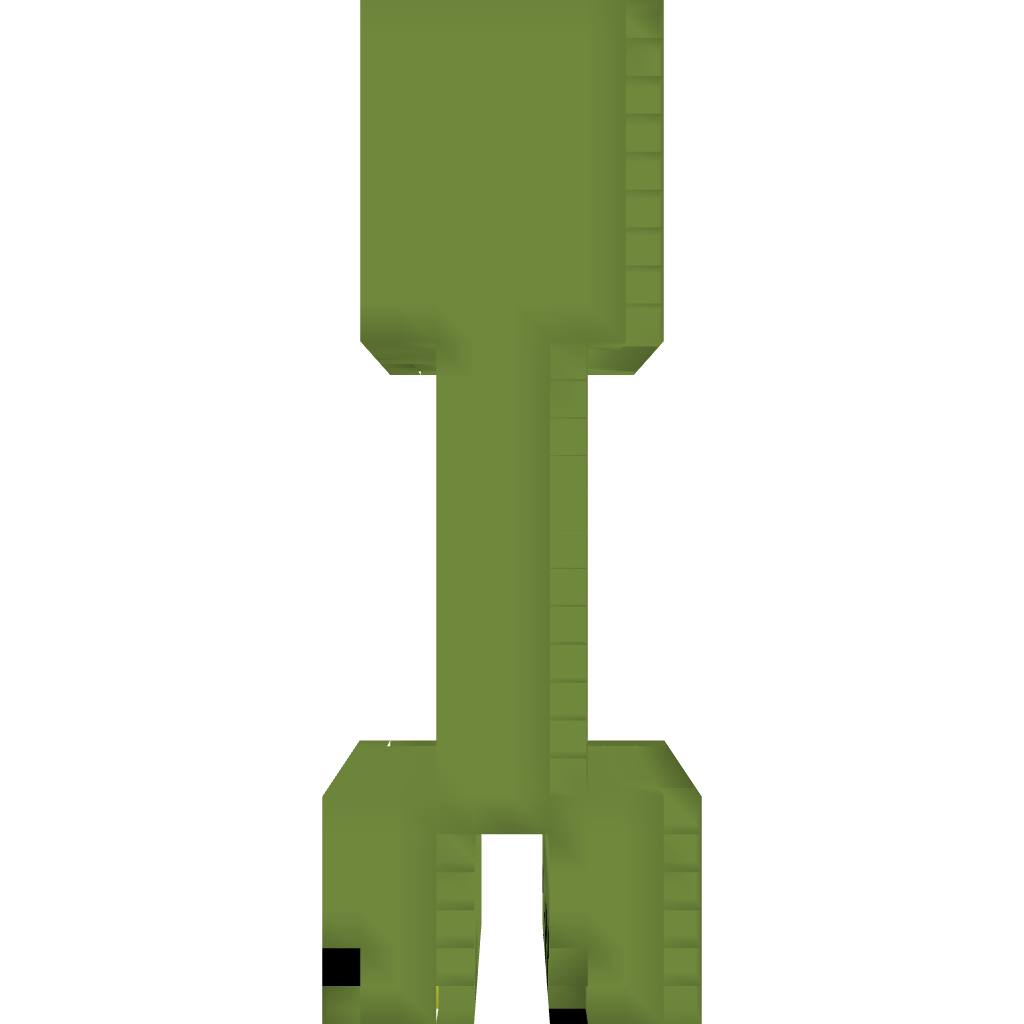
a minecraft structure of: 3D Creeper bad low quality